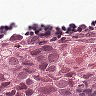
Metastatic tissue present: yes